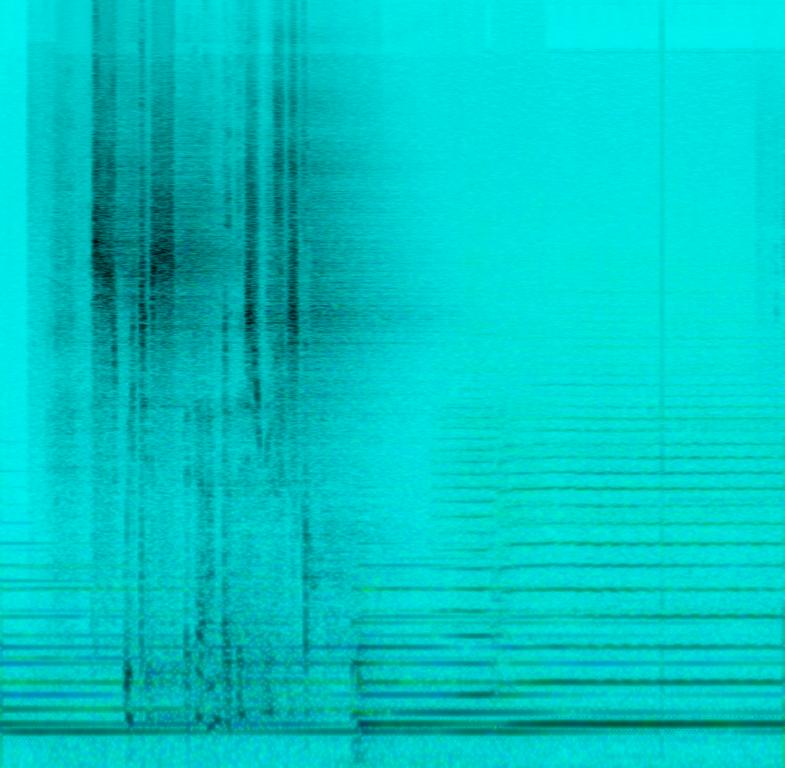
The low quality recording features a reverberant intimate female vocal singing over sustained strings and mellow piano. It sounds loud and emotional and the recording is extremely noisy and in mono.